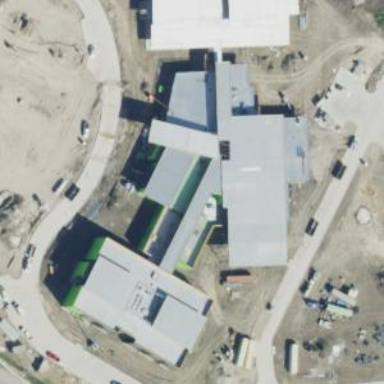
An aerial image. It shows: School building.